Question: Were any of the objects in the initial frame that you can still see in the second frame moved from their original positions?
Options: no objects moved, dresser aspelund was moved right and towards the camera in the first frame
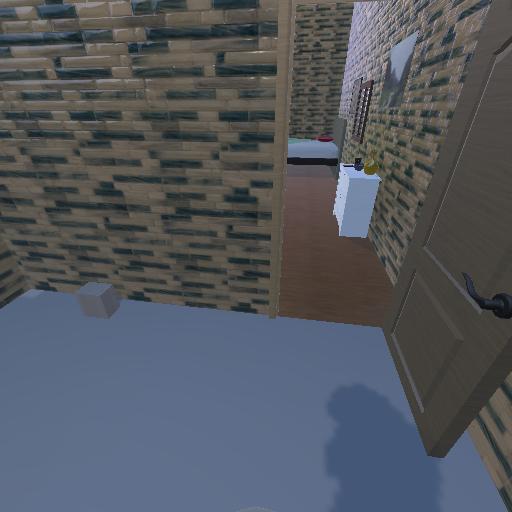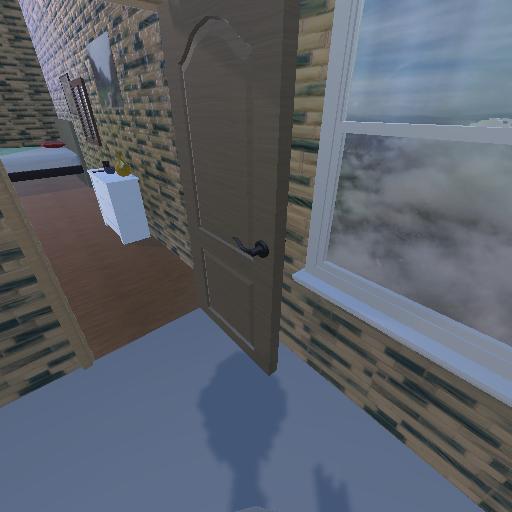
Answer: no objects moved